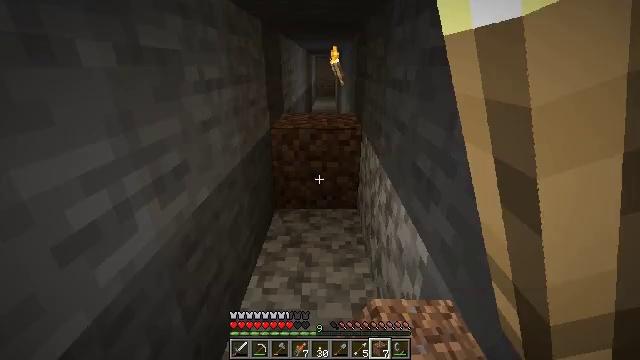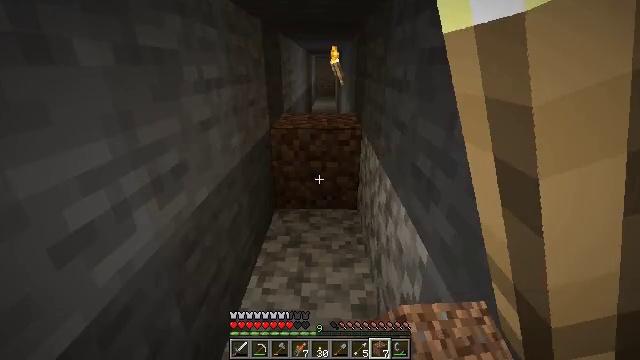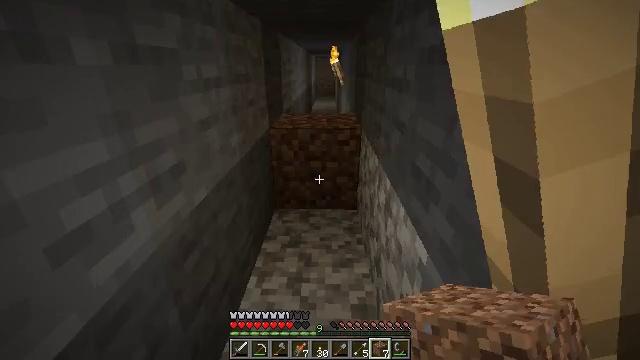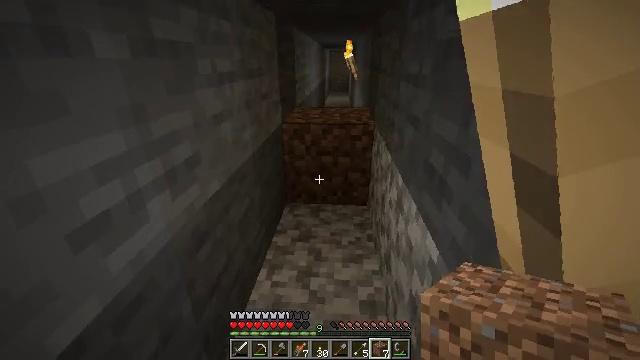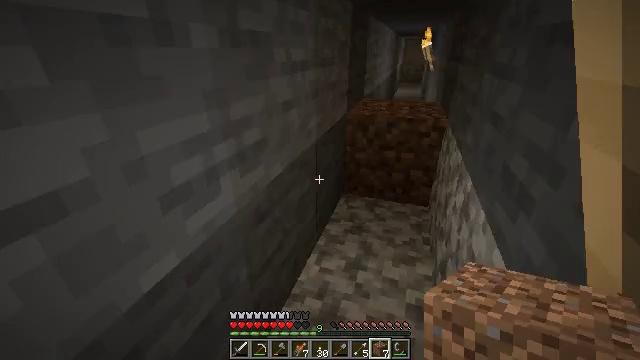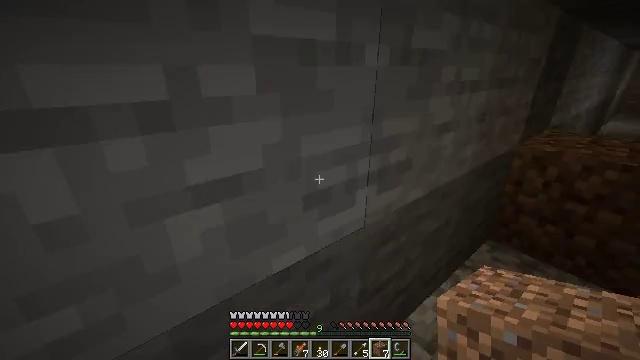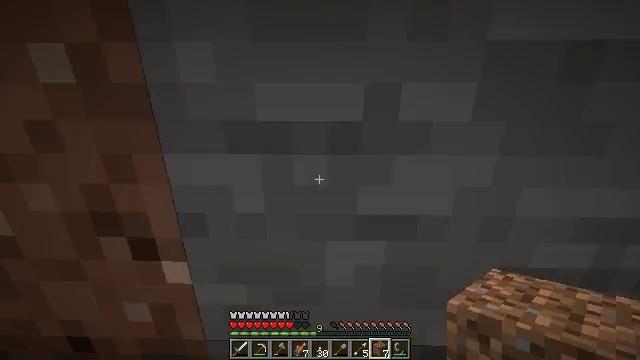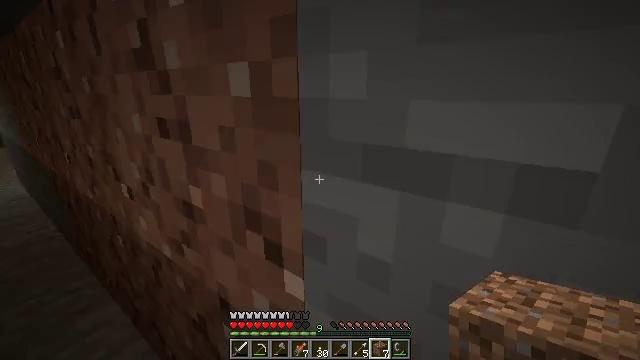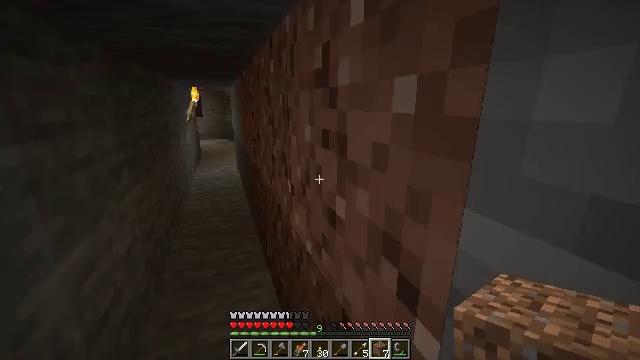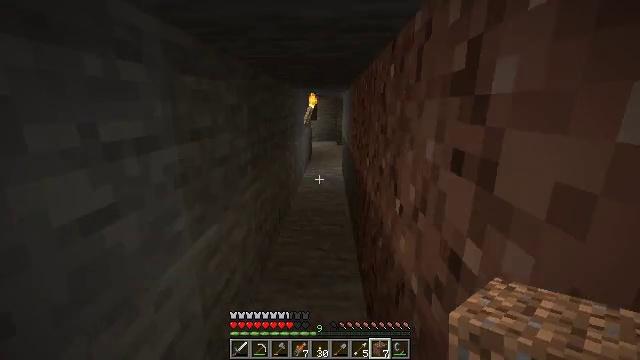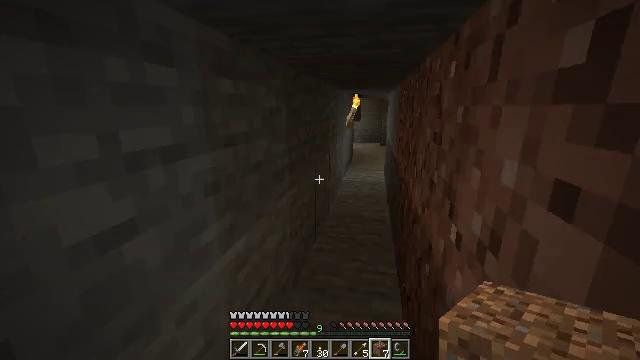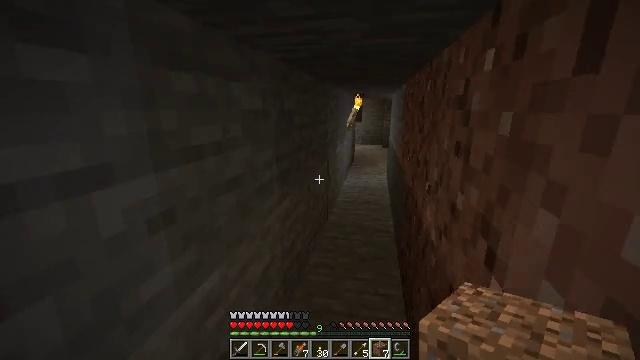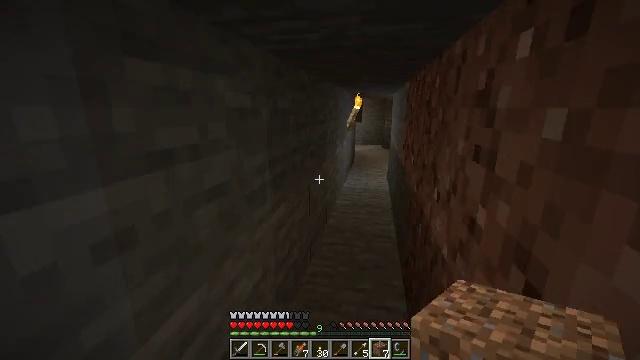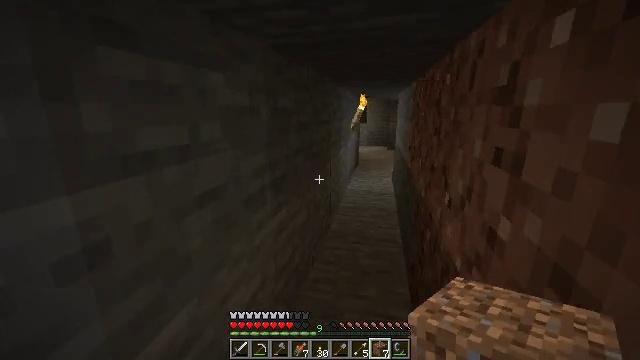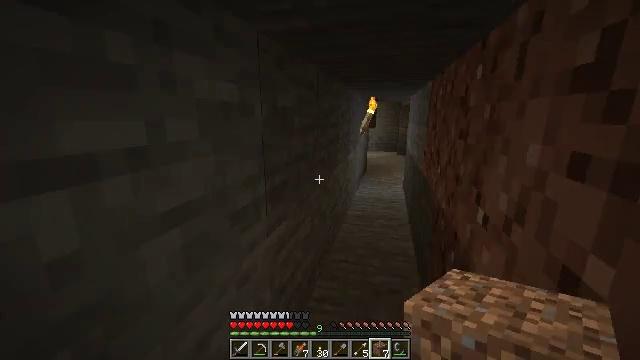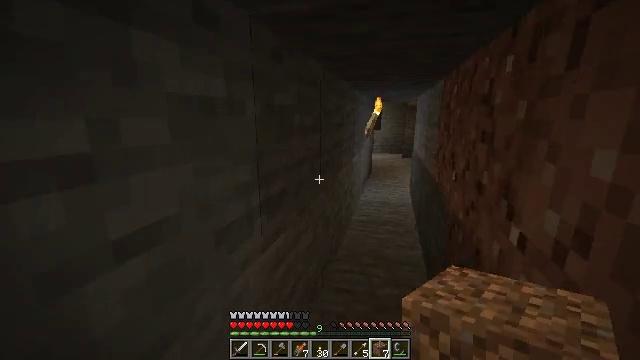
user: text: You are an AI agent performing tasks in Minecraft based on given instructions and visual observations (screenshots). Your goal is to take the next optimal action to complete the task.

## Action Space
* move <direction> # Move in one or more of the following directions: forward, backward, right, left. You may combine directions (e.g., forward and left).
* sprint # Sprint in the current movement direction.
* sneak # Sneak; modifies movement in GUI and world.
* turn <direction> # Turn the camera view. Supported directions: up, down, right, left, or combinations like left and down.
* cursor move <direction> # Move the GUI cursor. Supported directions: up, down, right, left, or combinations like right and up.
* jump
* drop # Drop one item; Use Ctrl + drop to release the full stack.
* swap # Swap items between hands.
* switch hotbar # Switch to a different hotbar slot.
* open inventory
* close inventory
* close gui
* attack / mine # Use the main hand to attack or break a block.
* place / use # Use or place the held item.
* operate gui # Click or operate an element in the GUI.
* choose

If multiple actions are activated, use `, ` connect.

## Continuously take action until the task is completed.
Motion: motion action
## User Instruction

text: Left click to collect the wall torch.
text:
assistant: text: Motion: no_op
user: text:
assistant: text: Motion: no_op
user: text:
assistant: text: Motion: turn left and down
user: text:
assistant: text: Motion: turn left and down
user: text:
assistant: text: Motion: move forward, turn left and up
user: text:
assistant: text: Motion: move forward, turn left and up
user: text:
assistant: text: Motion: move forward, turn left and up
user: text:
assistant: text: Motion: move forward, turn left and up
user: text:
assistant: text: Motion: move forward, turn left and up
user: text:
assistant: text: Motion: move forward, turn left
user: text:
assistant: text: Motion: move forward
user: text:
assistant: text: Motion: move forward
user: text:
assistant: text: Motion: move forward
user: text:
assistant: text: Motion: move forward, turn left
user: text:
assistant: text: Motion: move forward
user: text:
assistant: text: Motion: move forward, turn left
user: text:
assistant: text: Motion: move forward
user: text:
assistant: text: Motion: move forward
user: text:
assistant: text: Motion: move forward
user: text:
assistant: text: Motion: move forward
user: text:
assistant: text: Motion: move forward
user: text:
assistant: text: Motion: move forward
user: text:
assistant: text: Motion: move forward
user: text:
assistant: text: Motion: move forward
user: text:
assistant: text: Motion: move forward, turn right
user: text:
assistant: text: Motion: move forward, turn right and up
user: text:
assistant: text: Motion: move forward, turn right and up
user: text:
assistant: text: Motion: move forward, turn right and up
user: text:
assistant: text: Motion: move forward, turn right and up
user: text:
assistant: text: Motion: move forward, turn right